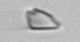
Label: detritus_transparent